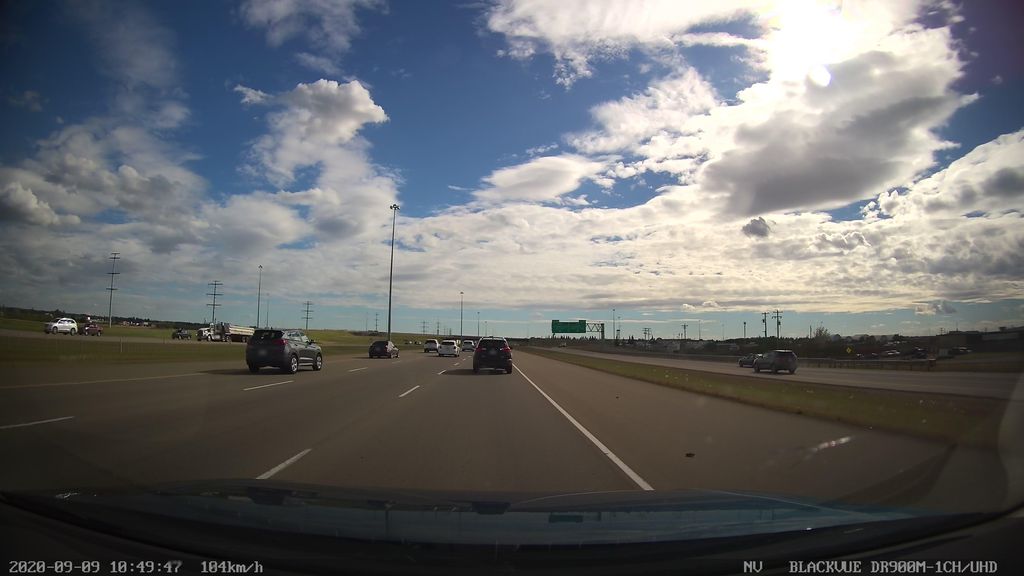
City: edmonton